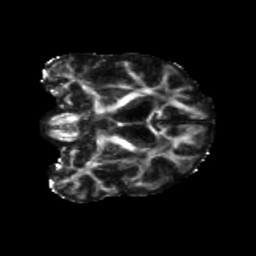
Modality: FA
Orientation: coronal
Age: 66
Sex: female
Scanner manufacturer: siemens
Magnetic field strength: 3 T
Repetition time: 5.25 s
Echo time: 0.08 s